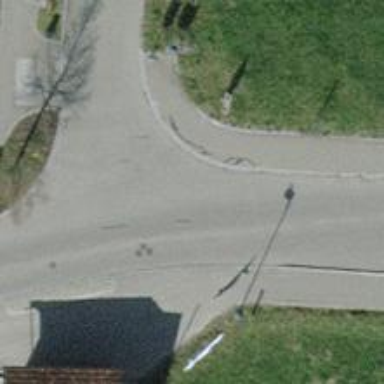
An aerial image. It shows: Residential road with asphalt surface and sidewalks on both sides.